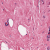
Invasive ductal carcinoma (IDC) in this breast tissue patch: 0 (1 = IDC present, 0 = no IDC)